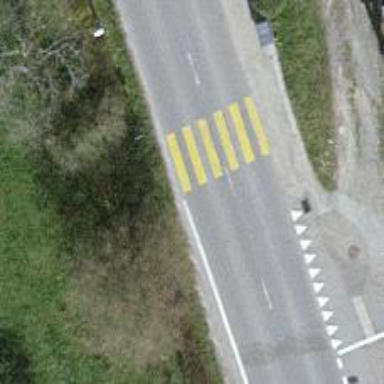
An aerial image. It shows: Marked crossing on the road.